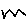
Label: zigzag